Aerial crown-view tile of a tropical tree (Barro Colorado Island, Panama), acquired 20240918:
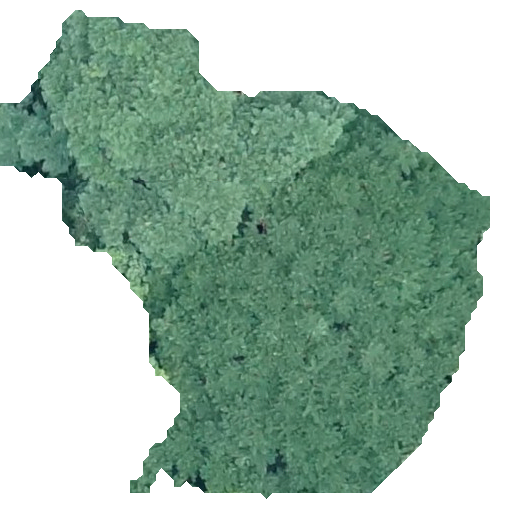
Species: Jacaranda copaia
GBIF accepted scientific name: Jacaranda copaia
Crown area: 226.742 m²